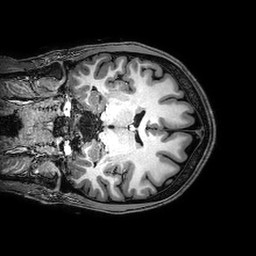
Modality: T1w
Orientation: coronal
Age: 24
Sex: male
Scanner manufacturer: philips
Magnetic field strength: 3 T
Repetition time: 0.008165 s
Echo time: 0.00374 s